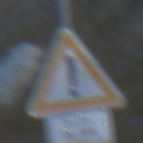
Verkehrszeichen: Gefahrenstelle
Zusatzzeichen unten: ZeitangabenOhneBeschraenkungAufWochentage2
Umgebung: Outdoor, RoadRail
Tageszeit: SunriseSunset
Wetter: Clear
Licht: Natural
Jahreszeit: NotSpecified
Kontrast: LowContrast